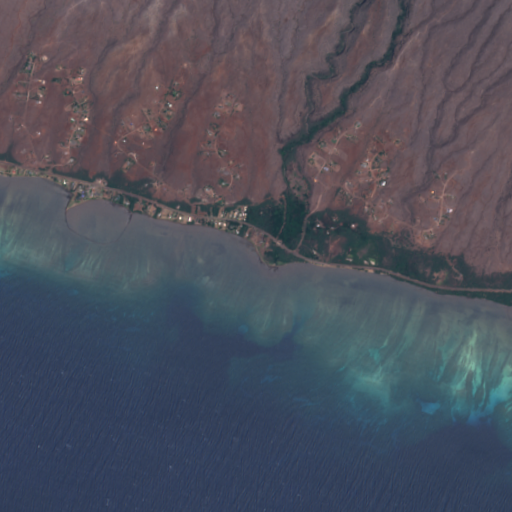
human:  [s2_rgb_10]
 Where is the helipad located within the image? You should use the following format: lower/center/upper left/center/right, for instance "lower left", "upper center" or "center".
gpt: The helipad is located in the upper left of the image.
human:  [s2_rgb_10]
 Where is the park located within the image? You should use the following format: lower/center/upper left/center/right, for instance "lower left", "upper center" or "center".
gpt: There is no park in the image.